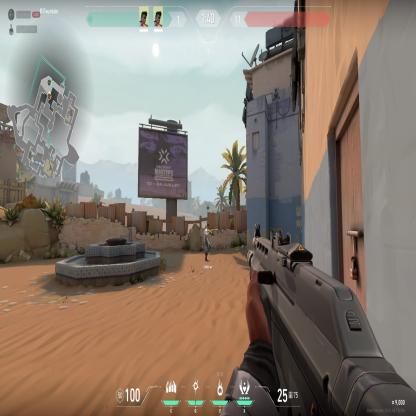
Label: teammate